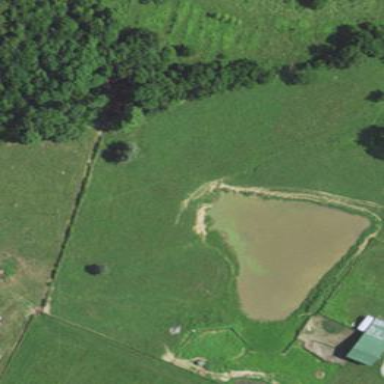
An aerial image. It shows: Pond with natural water.